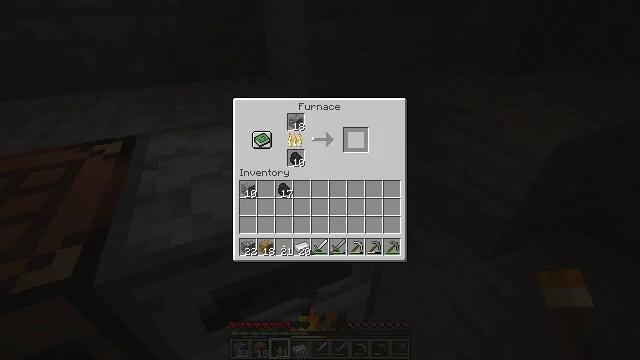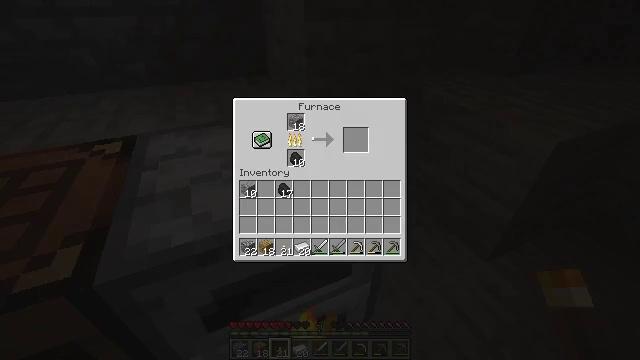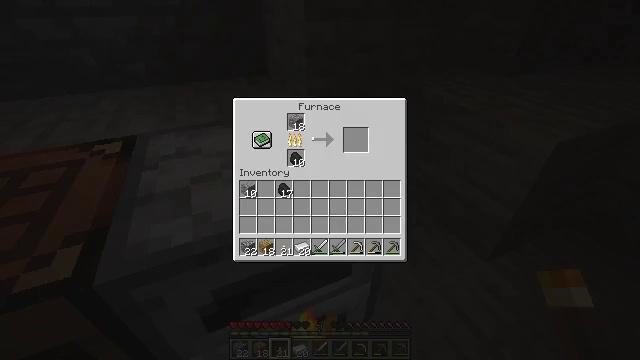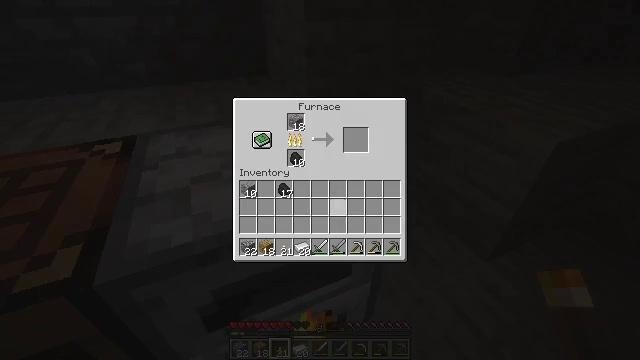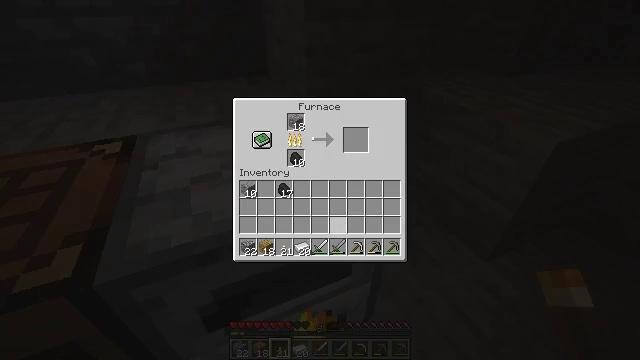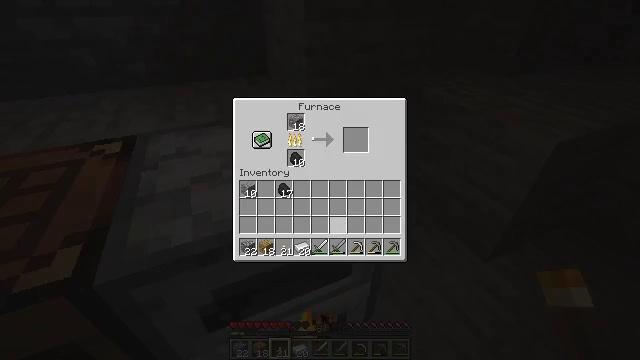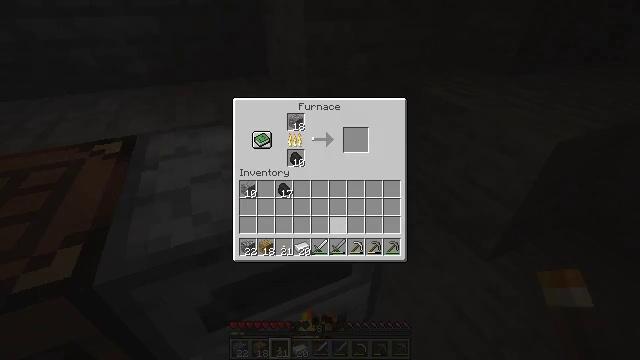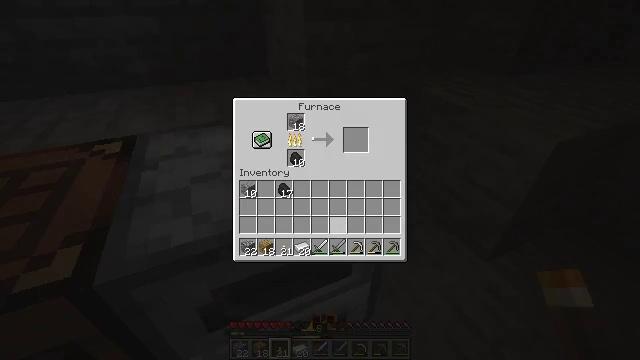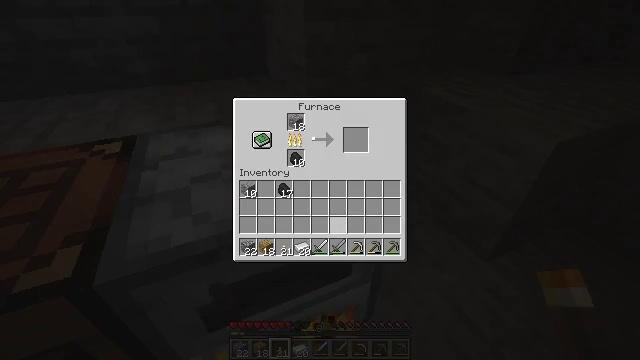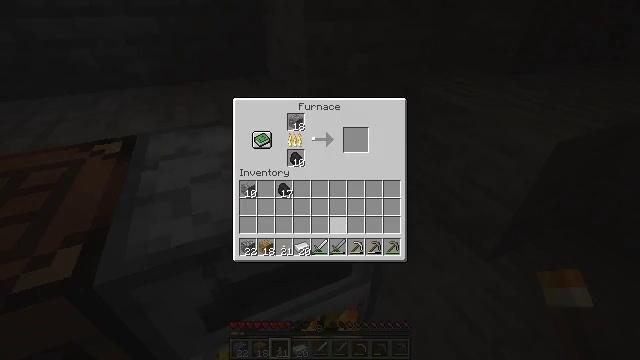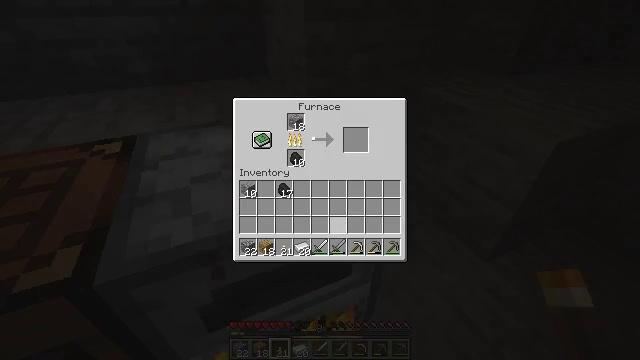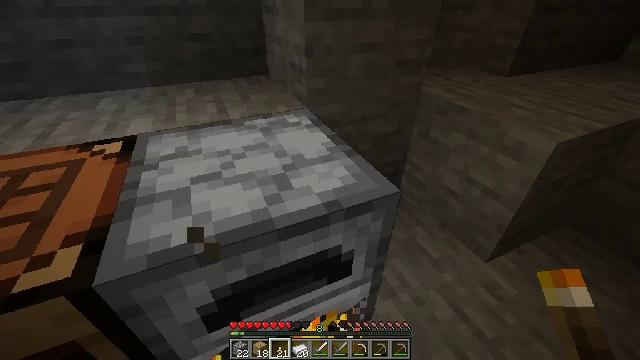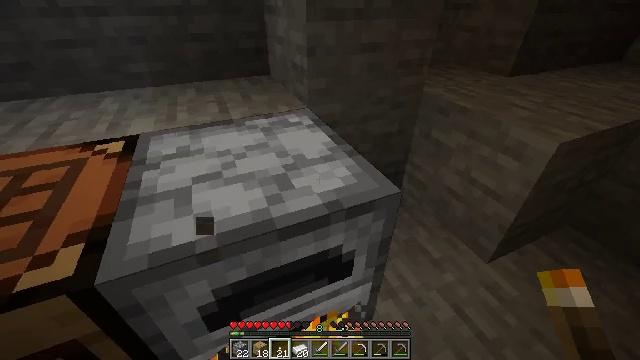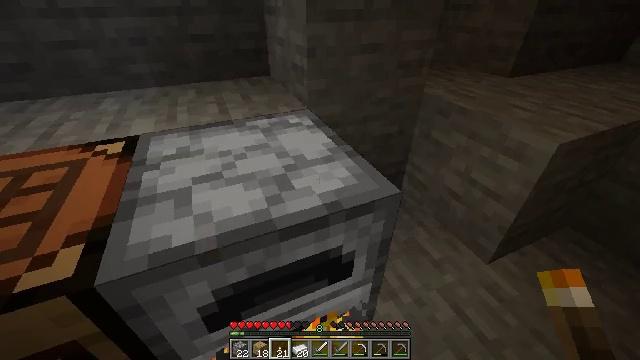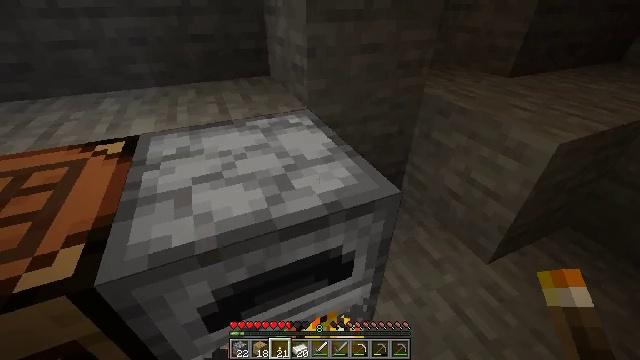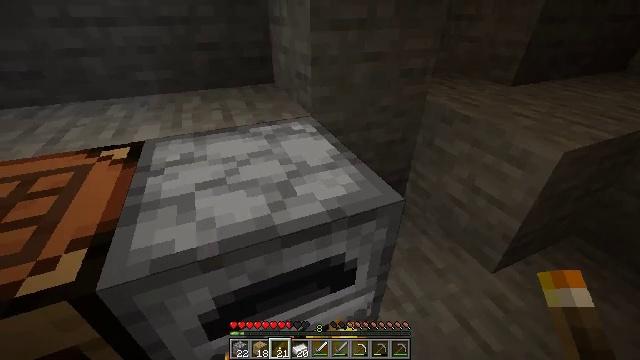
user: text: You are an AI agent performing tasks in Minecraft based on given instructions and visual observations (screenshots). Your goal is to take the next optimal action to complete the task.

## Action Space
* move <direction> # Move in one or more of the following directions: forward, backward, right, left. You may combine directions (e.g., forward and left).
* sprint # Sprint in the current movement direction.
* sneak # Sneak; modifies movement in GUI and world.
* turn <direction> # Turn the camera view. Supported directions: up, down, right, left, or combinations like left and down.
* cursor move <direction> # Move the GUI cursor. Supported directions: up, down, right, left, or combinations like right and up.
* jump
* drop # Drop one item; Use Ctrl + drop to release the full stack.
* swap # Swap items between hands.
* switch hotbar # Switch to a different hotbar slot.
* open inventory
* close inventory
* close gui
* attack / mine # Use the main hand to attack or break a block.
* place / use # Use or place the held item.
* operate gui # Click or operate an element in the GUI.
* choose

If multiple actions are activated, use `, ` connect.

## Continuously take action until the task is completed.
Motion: motion action
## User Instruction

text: Collect the grass block using a shovel.
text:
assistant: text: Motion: sneak, cursor move down, open gui
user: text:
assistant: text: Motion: sneak, cursor move down
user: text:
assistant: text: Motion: sneak, cursor move left and down
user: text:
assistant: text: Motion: sneak, cursor move down
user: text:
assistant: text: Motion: no_op
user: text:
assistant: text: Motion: no_op
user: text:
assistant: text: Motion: no_op
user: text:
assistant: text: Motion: no_op
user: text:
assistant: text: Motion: no_op
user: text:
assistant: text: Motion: no_op
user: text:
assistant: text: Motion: no_op
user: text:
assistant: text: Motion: close gui
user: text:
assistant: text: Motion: no_op
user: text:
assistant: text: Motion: no_op
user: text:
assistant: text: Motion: turn up
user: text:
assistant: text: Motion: turn left and up
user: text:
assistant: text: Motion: turn left and up
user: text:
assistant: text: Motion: turn left and up
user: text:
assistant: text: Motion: turn left and up
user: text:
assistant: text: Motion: move forward, turn left and up
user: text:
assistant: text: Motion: move forward, turn left and up
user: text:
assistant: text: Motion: move forward, turn left
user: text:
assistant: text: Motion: move forward, turn left
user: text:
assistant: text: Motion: move forward and move left
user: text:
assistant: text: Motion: move forward and move left
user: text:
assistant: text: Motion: move forward and move left
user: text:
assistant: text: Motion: move forward and move left
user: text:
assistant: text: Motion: move forward and move left, turn left
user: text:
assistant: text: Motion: move forward, turn left and up
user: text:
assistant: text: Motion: move forward, turn left and up